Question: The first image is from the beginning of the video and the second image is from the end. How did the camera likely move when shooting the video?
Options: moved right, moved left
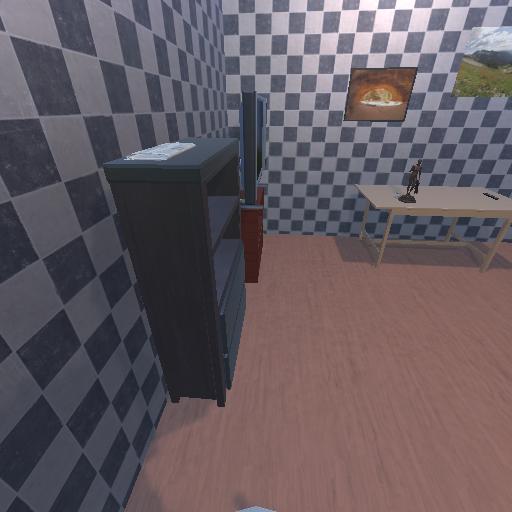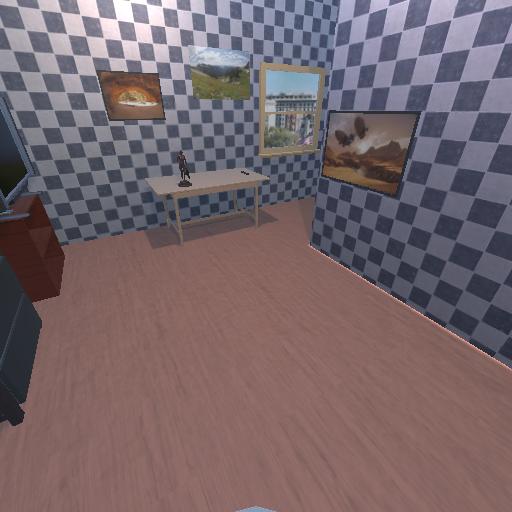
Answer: moved right